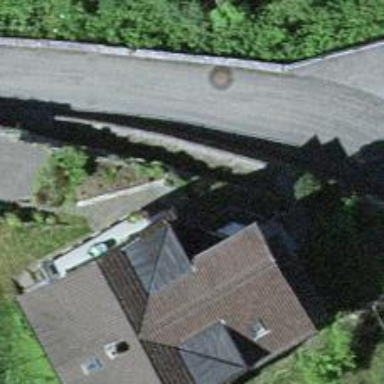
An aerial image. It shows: Retaining wall.